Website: home-depot
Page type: billing-address
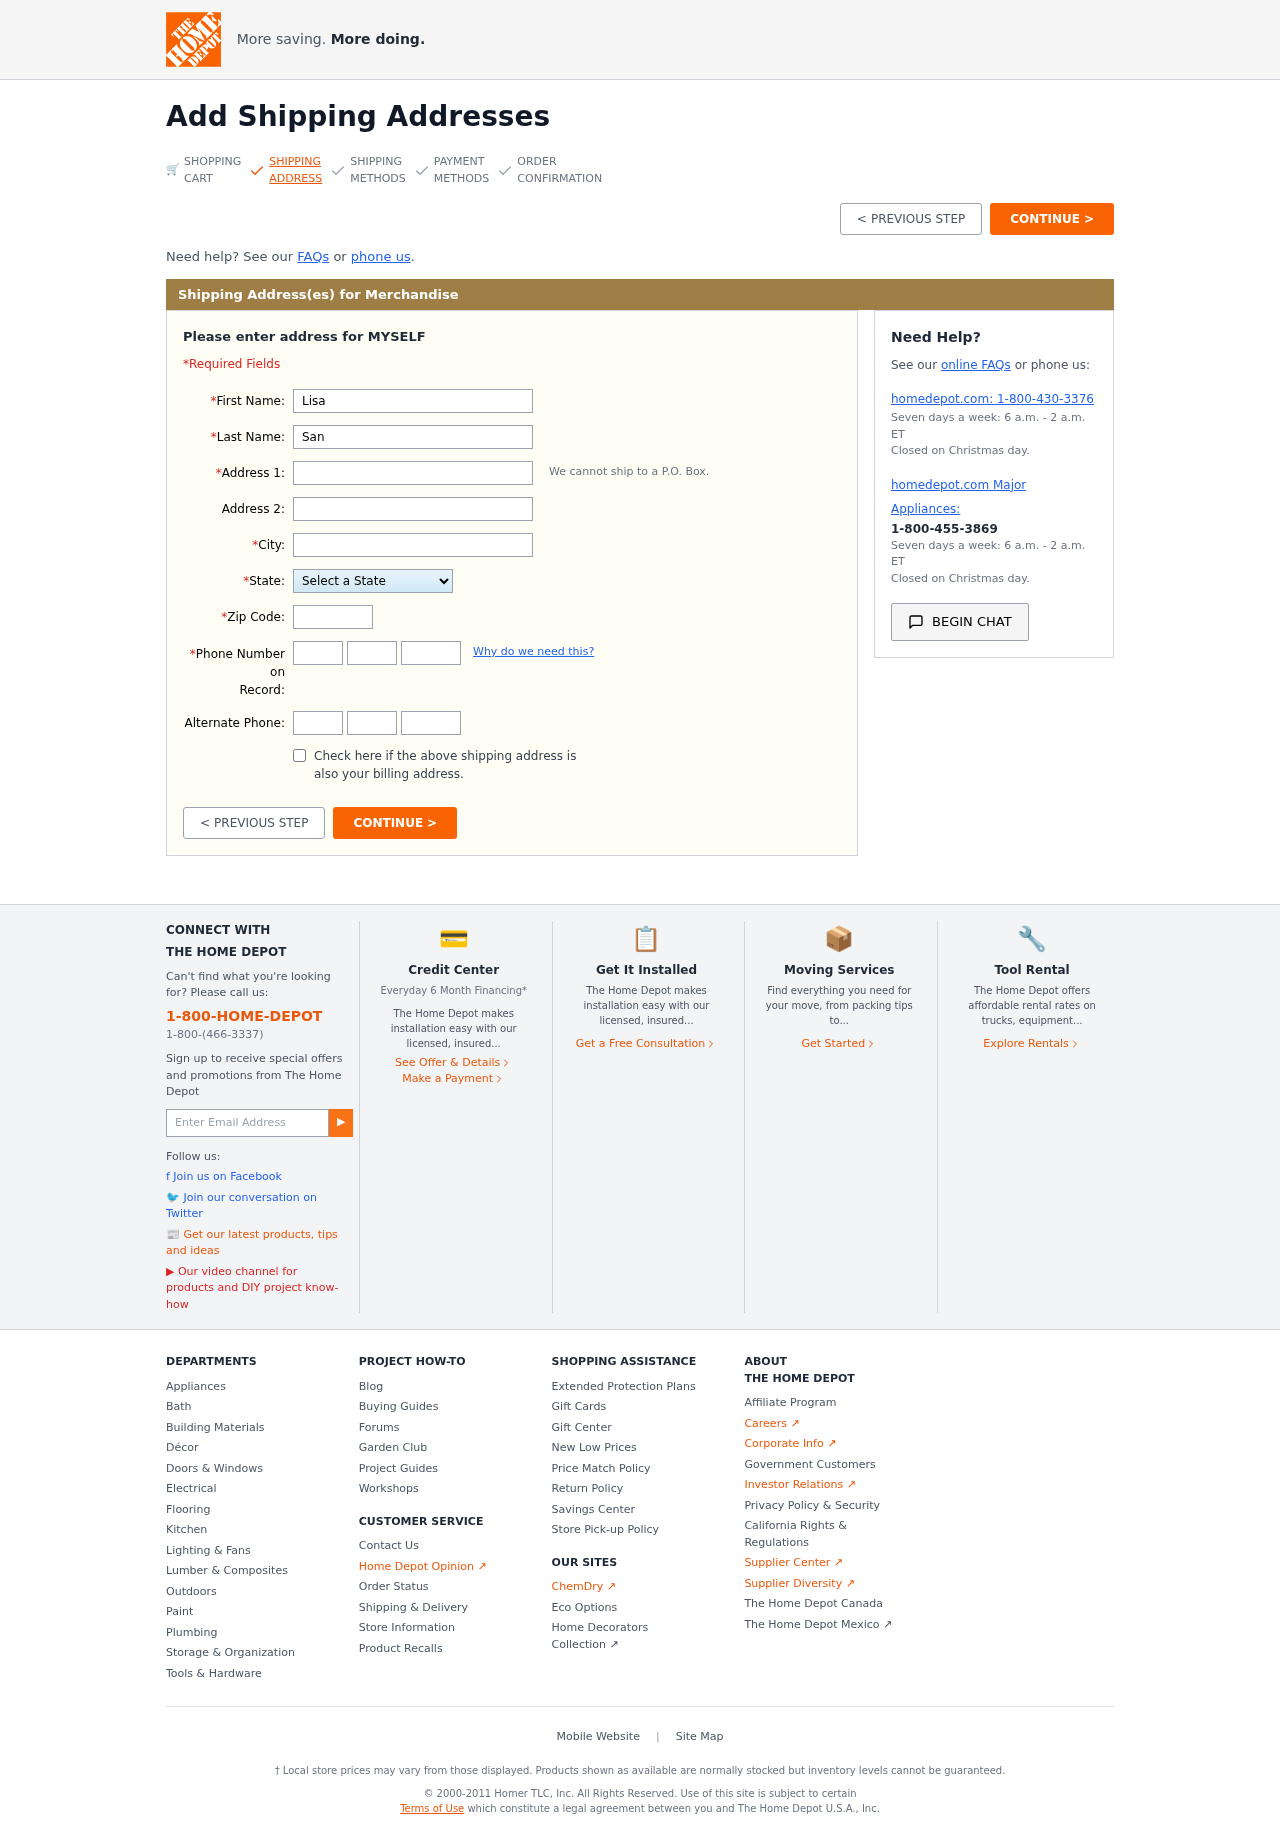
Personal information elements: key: PII_STATE
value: Kansas
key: PII_FIRSTNAME
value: Lisa
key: PII_LASTNAME
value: Sanchez
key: PII_STREET
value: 397 Nicholas Brook
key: PII_STREET2
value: Suite 627
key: PII_CITY
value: West Noah
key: PII_POSTCODE
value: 17116
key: PII_PHONE_AREA
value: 951
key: PII_PHONE_PREFIX
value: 781
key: PII_PHONE_LINE
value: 1495
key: PII_PHONE_ALT_AREA
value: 930
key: PII_PHONE_ALT_PREFIX
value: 741
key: PII_PHONE_ALT_LINE
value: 0107